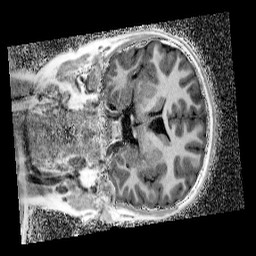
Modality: UNIT1_denoised
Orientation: coronal
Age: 11
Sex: male
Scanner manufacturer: siemens
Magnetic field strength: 3 T
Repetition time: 4 s
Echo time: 0.00299 s